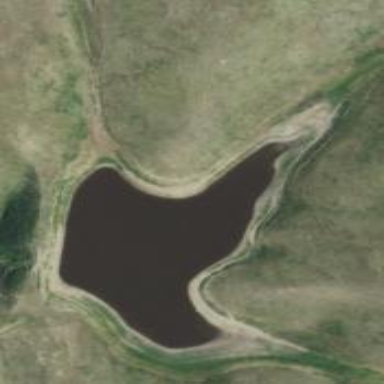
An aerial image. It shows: Reservoir.